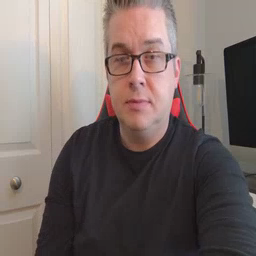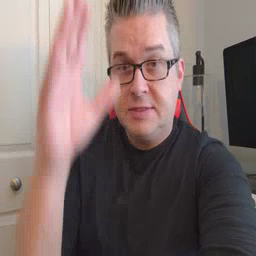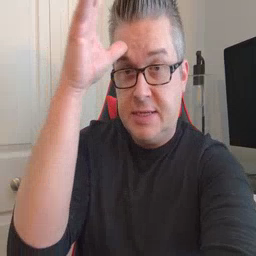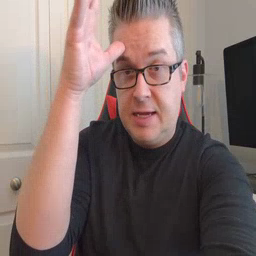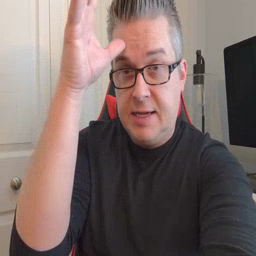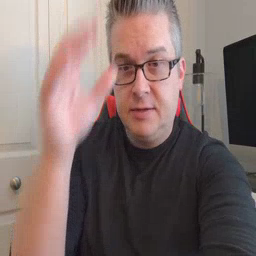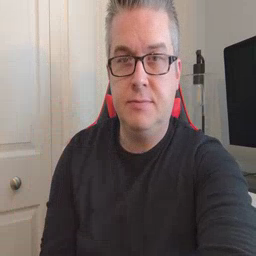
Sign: dad